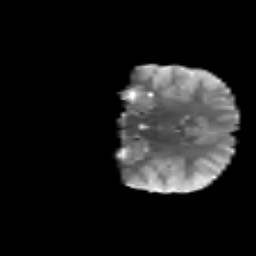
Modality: T2w
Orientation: coronal
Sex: female
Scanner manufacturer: siemens
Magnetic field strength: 3 T
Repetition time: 5 s
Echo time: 0.071 s